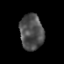
Tissue: prostate
Cell type: Epithelial cells
Senescence score: 0.3452
Nuclear area (px): 828
Mean DAPI intensity: 77.506